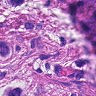
Metastatic tissue present: yes